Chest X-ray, AP view. Patient: 56 years old, sex F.
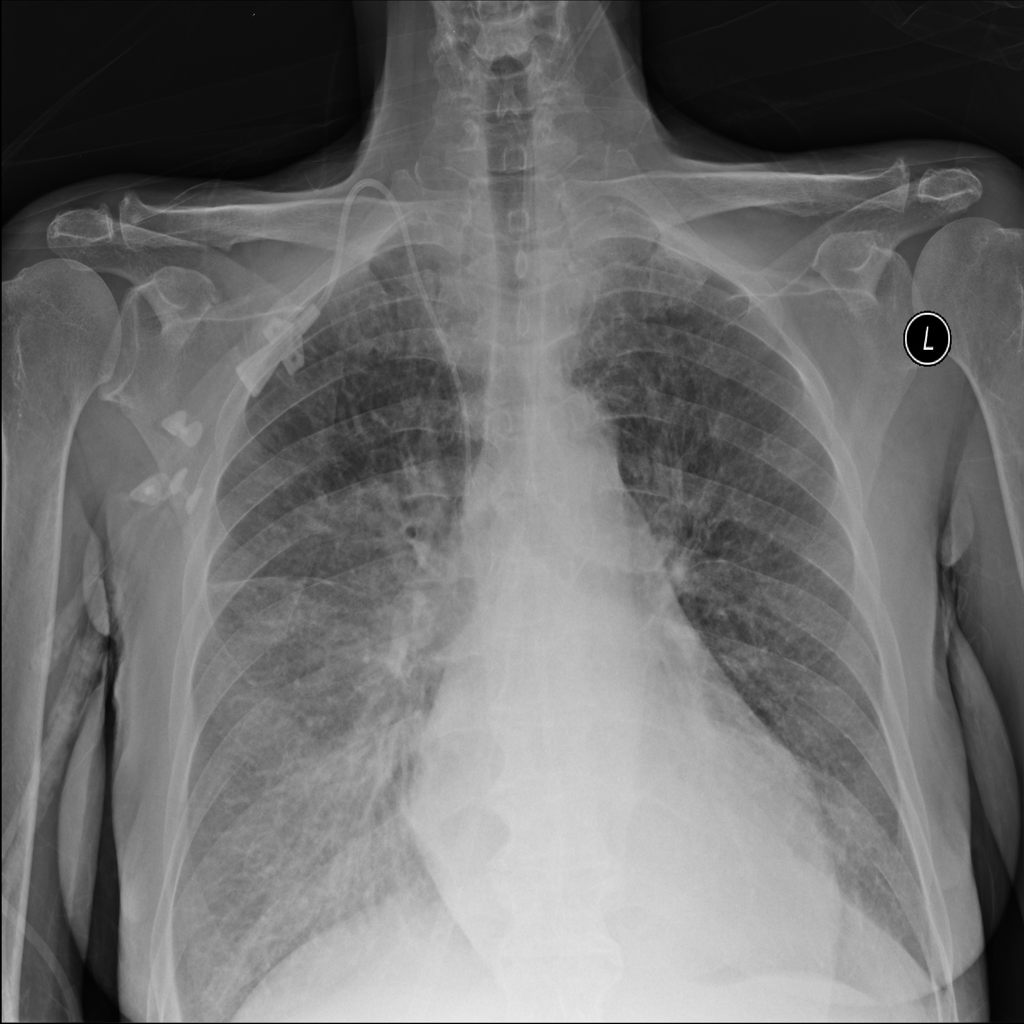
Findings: Edema, Infiltration